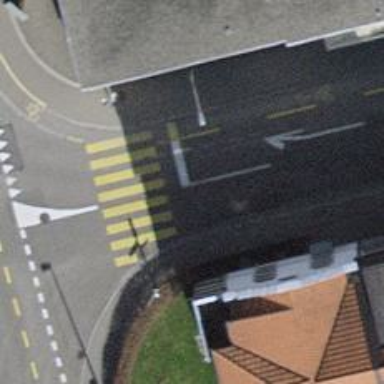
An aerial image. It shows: Road with traffic signals at crossing.